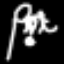
Label: angel